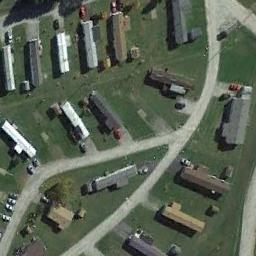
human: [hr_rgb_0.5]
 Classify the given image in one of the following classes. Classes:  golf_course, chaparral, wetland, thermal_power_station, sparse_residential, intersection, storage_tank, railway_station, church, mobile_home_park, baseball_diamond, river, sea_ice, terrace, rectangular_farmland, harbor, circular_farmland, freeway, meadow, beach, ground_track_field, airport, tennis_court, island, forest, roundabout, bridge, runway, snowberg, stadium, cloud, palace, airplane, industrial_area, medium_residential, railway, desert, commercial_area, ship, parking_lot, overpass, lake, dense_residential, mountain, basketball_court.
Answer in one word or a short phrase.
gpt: mobile_home_park